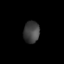
Tissue: lung
Cell type: Myeloid cells
Senescence score: 0.5888
Nuclear area (px): 338
Mean DAPI intensity: 64.373